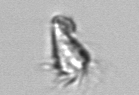
Label: Paratontonia_gracillima